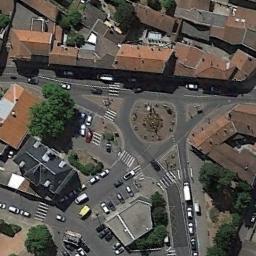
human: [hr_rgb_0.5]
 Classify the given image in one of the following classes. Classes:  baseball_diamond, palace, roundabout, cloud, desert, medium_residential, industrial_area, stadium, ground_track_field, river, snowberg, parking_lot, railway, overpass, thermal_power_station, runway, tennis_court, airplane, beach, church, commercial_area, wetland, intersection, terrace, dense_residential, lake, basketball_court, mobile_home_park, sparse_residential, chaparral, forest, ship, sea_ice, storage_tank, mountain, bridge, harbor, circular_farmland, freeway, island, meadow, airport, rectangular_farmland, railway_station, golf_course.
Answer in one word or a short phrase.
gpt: roundabout